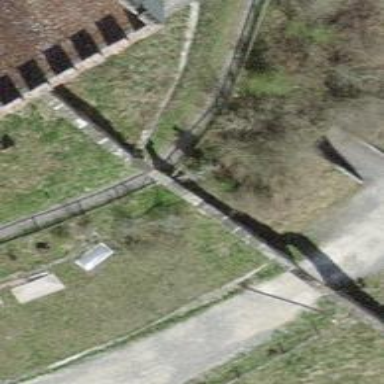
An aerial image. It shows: Wall barrier.